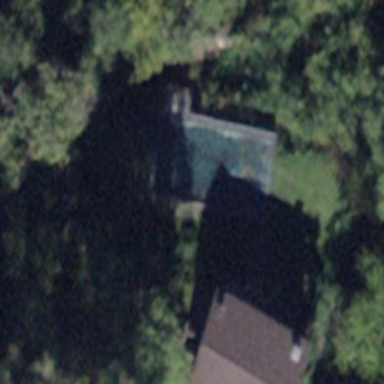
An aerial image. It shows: Outdoor swimming pool on leisure land.